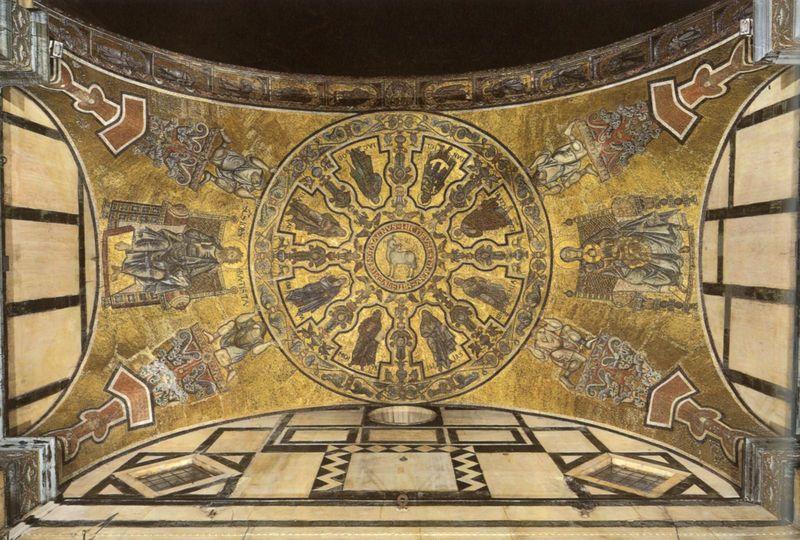
Titel: Gewölbemosaik, Baptisterium Florenz
Künstler: Künstler um Coppo di Marcovaldo und venezian Meister
Schlagwörter: himmel, frauen, sitzen, braun, fenster, männer, schwarz, säule, säulen, dach, rot, tier, architektur, kirche, gold, decke, kreis, rund, italien, thron, foto, gewölbe, lamm, medaillon, kreise, mosaik, heiligenschein, christus, jesus, jesus christus, mittelalter, heilige, deckengemälde, fresko, jünger, maria, christentum, deckenmalerei, inkrustation, apostel, lamm gottes, deckengewölbe, byzantinisch, ravenna, mosaiken, gewülbe, karityden